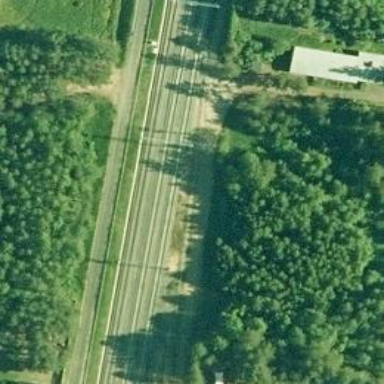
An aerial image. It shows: Railway signal.